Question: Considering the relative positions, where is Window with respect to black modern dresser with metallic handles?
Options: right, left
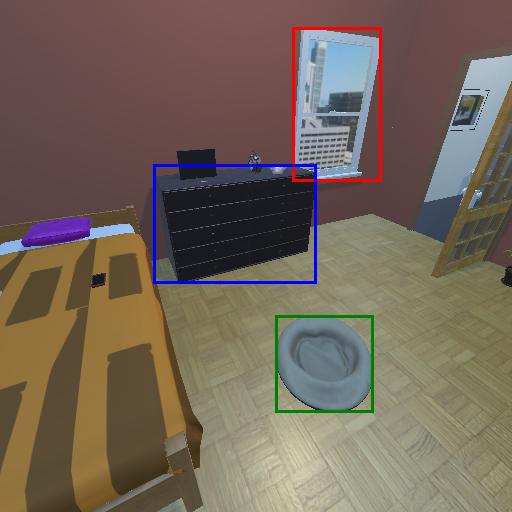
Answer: right